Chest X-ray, AP view. Patient: 22 years old, sex F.
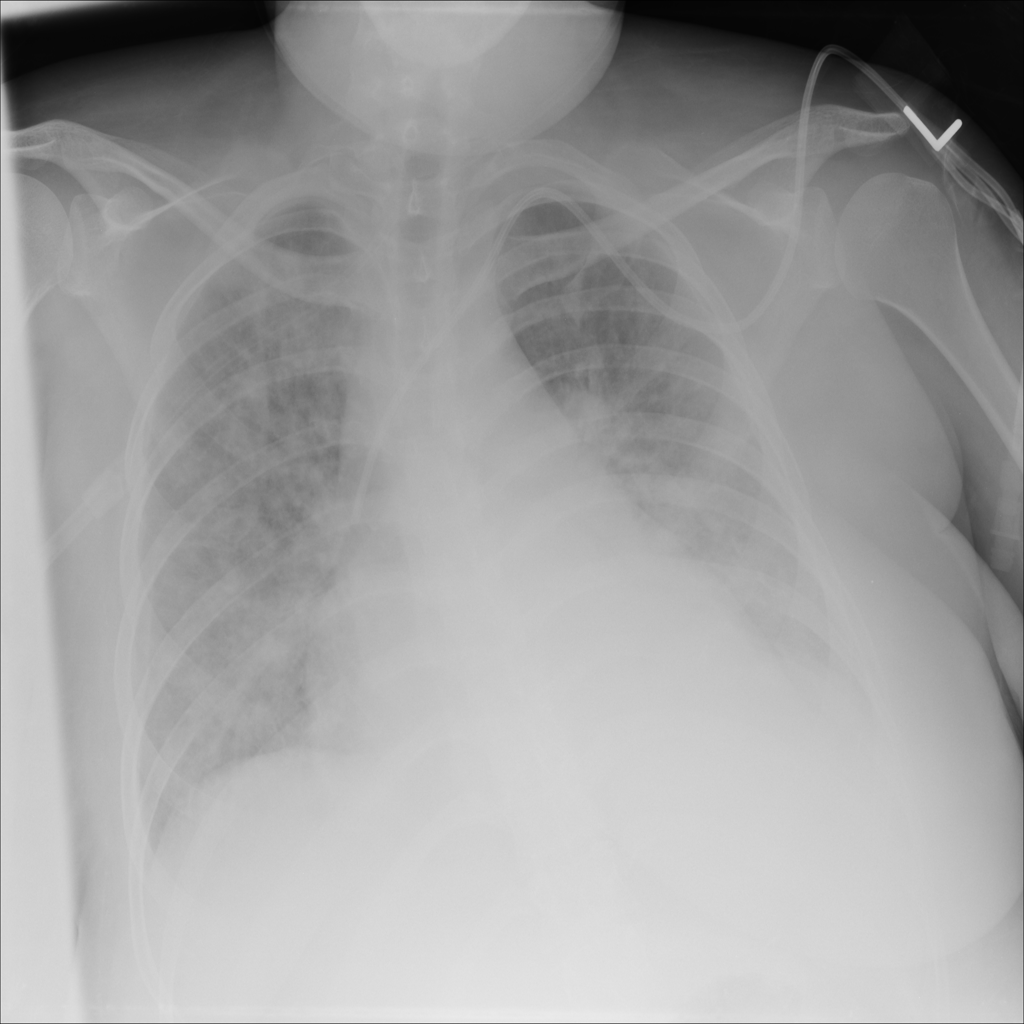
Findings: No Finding